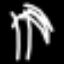
Label: palm tree